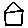
Label: house